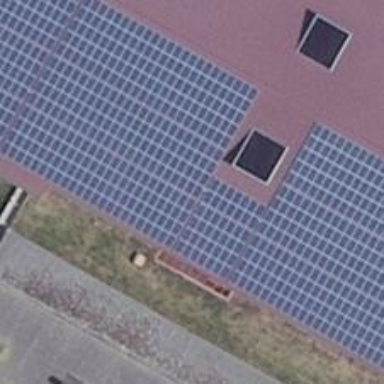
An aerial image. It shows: Small solar photovoltaic panel generator is producing electricity.